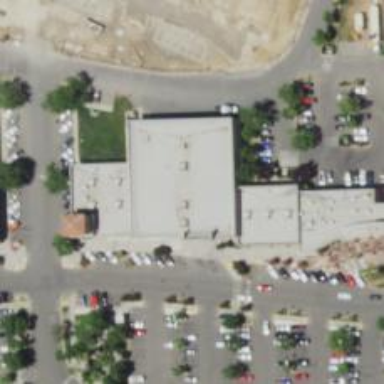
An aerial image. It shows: Pharmacy providing healthcare services.